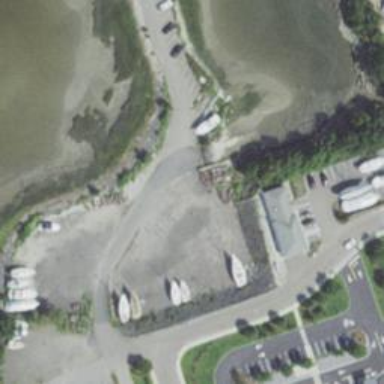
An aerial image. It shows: Slipway on leisure land.